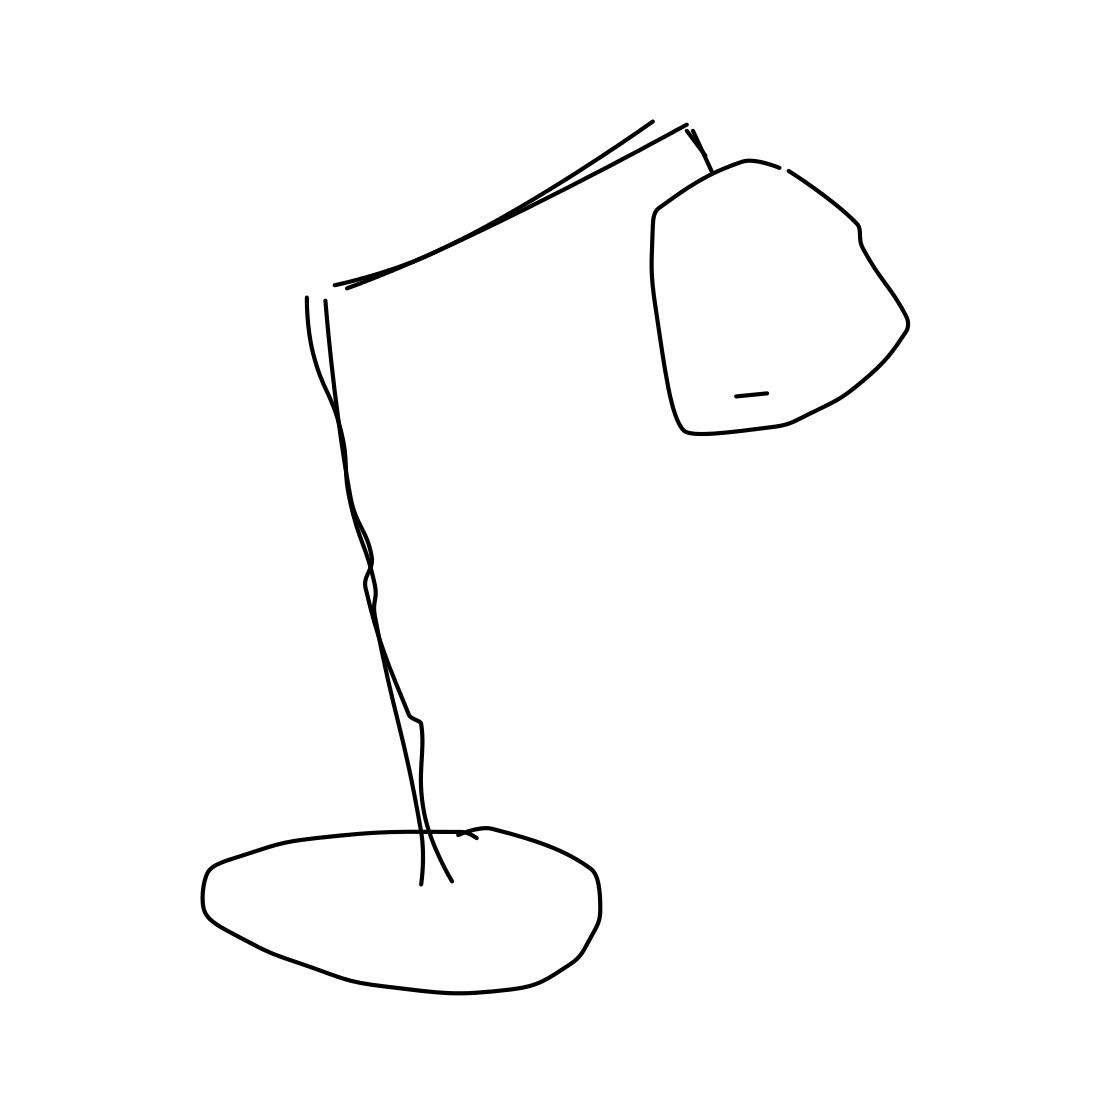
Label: tablelamp